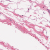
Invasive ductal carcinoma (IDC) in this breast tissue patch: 0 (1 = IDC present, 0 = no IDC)